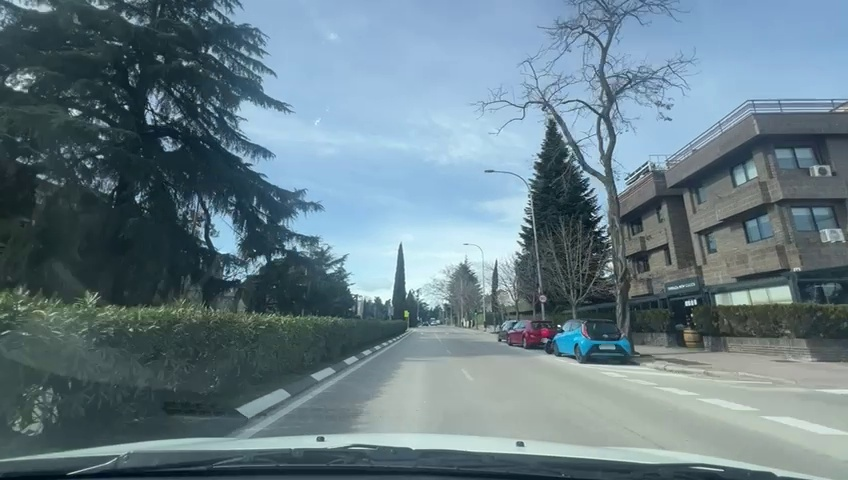
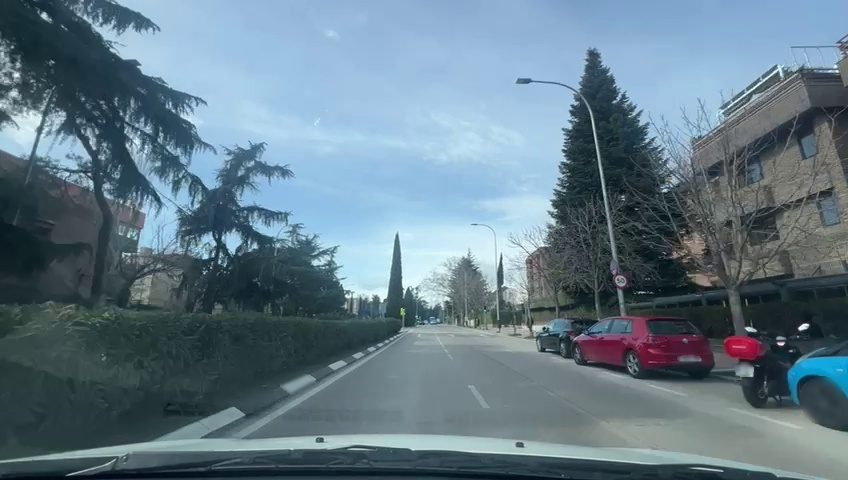
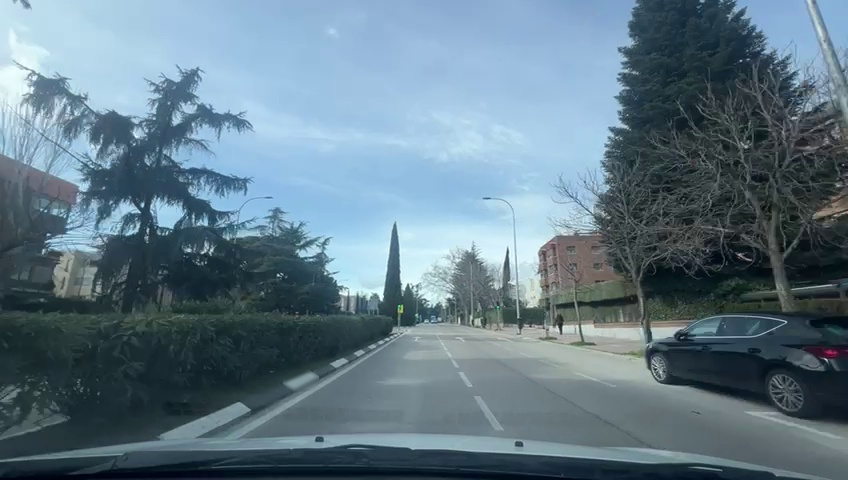
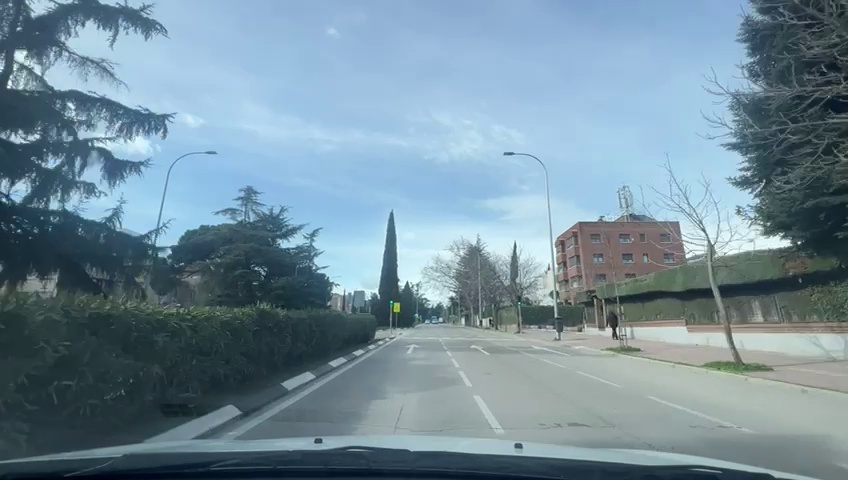
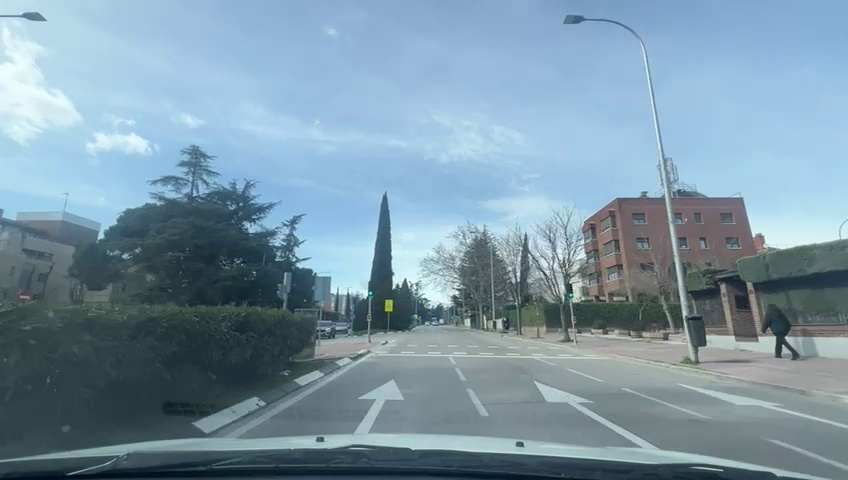
Situation: empty
Question: Is the ego vehicle traveling in a middle lane with traffic lanes on both sides?
Answer: No
Reasoning: THe ego vehicle is driving in the left side of a urban road with no adjacent traffic lanes

Situation: empty
Question: Are vehicles present on the left side of the ego lane?
Answer: No
Reasoning: Parked vehicles are visible along the right side of the roadway, but not close to the ego lane

Situation: empty
Question: Is the ego vehicle traveling on a narrow street with sidewalks or bike lanes directly adjacent to the roadway?
Answer: No
Reasoning: The roadway is wide, it has sidewalks but not adjacent to the ego lane, the sidewalk is in the right side of the roadway

Situation: empty
Question: Are pedestrians, cyclists or motorbikes moving alongside the ego vehicle on the right side?
Answer: Yes
Reasoning: There are pedestrian walking parallel to the ego vehicle on the right side, but not adjacent to the ego lane.